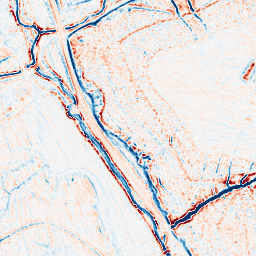
Category: edge_preserving
Decomposition family: bilateral
Decomposition parameters: d: 9
sigma_color: 25
sigma_space: 100
Upsampling method: quadratic
Upsampling parameters: scale: 4
Upsampling scale: 4